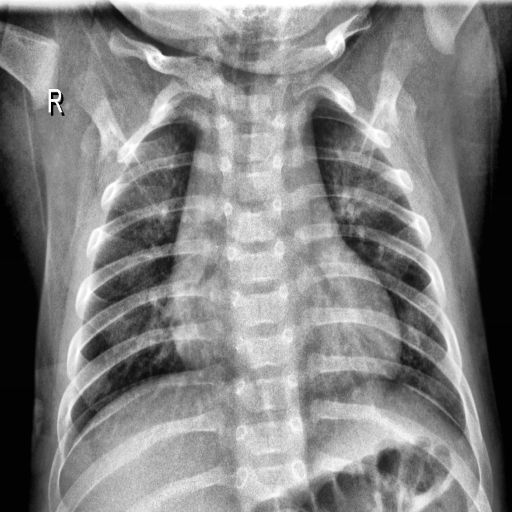
Finding: NORMAL